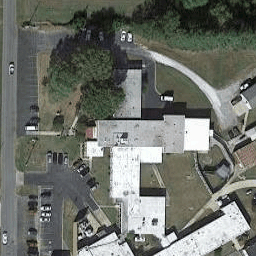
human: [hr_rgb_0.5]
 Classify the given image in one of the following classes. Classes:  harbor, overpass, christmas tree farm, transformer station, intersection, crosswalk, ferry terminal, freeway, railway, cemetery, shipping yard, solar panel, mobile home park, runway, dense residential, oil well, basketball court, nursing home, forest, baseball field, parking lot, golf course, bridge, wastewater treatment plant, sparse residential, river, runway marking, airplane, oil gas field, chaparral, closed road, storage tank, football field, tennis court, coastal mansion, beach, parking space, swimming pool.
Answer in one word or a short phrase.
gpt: nursing home